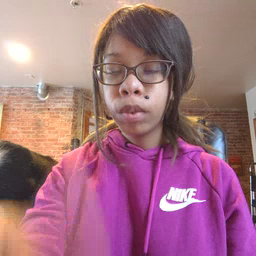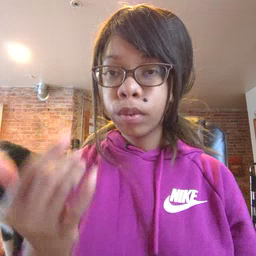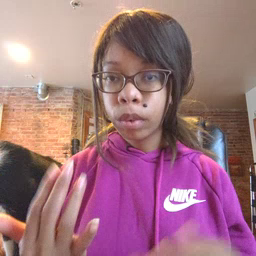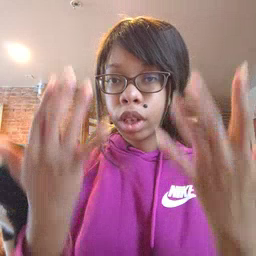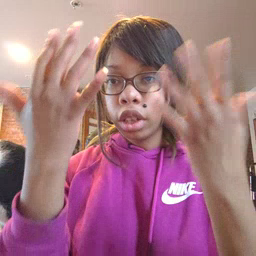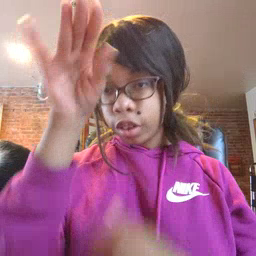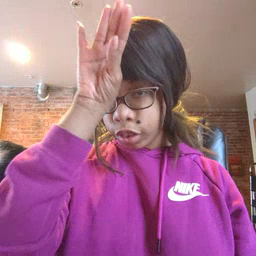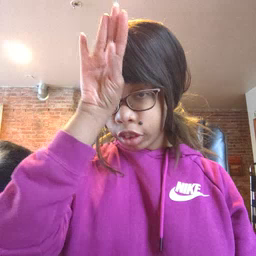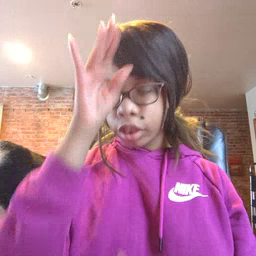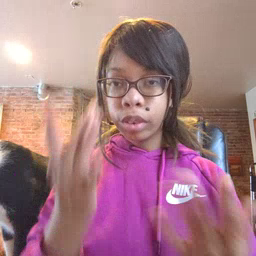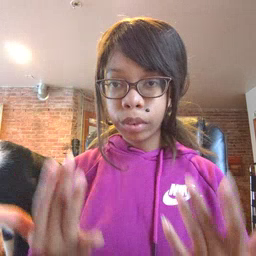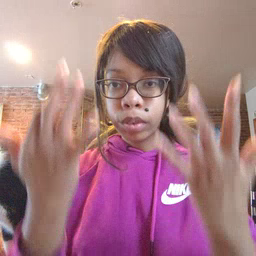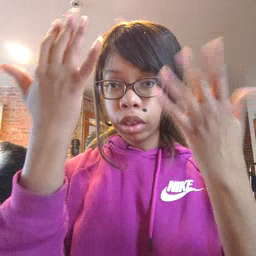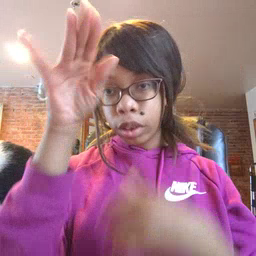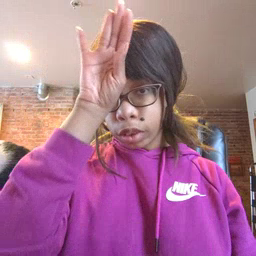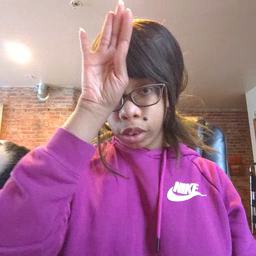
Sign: fireman